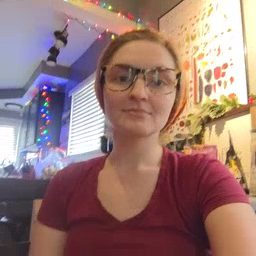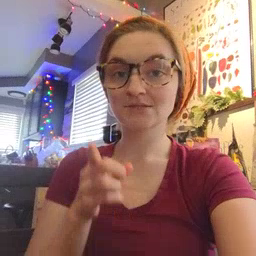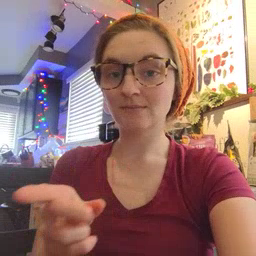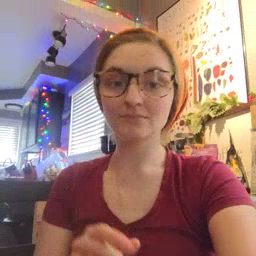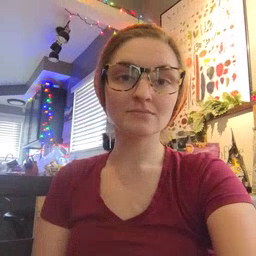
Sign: hesheit